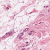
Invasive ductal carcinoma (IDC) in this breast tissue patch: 0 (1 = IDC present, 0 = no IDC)